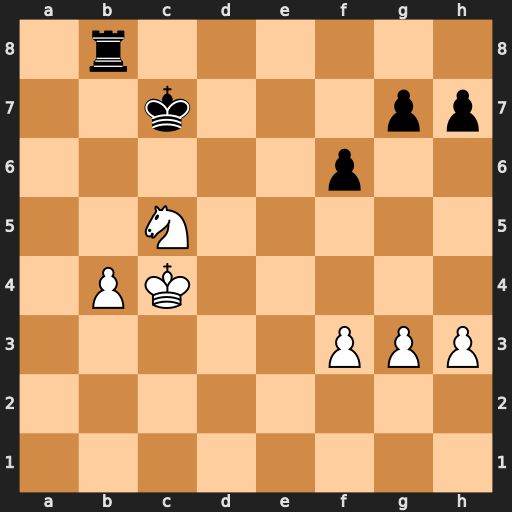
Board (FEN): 1r6/2k3pp/5p2/2N5/1PK5/5PPP/8/8
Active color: w
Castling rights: -
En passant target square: -
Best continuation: Na6+ Kb7 Nxb8